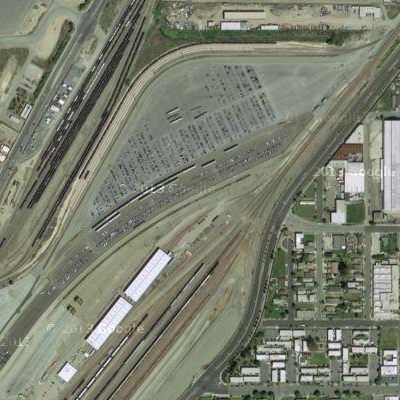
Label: gParking